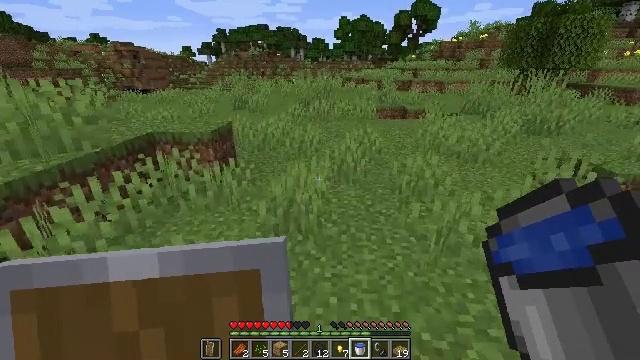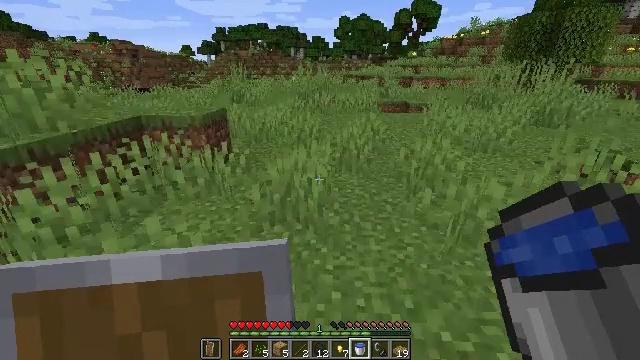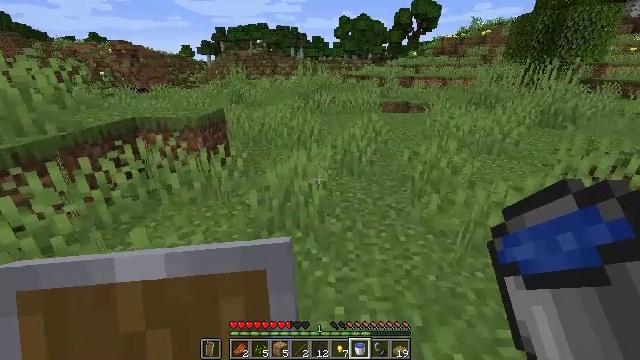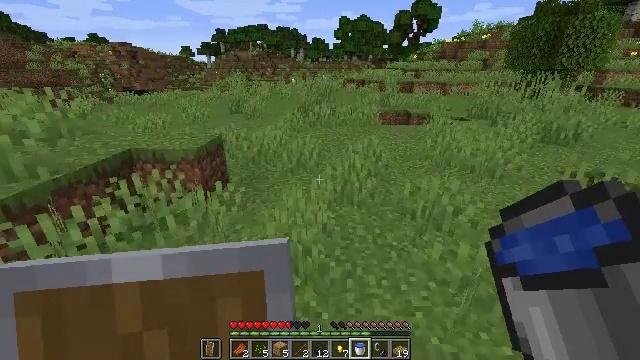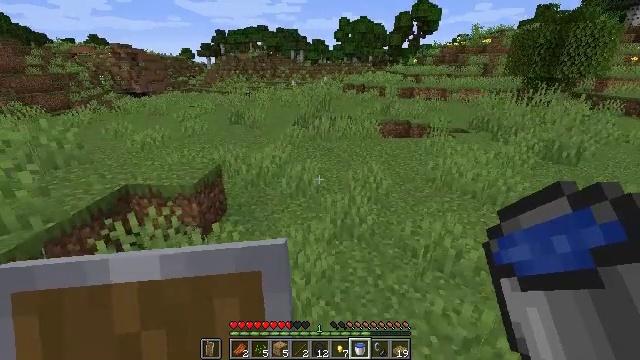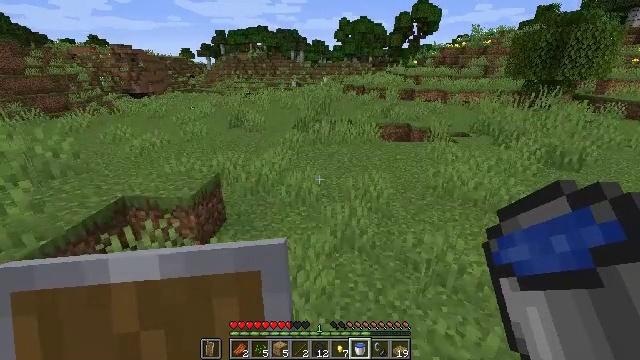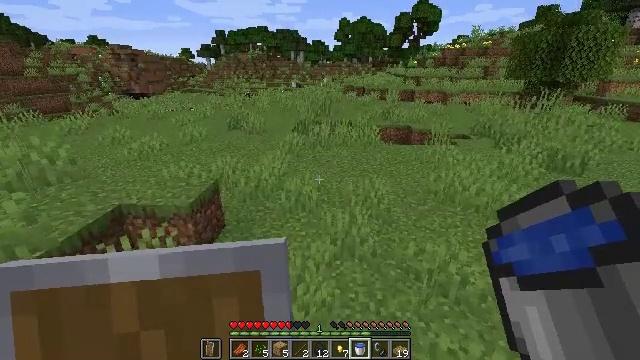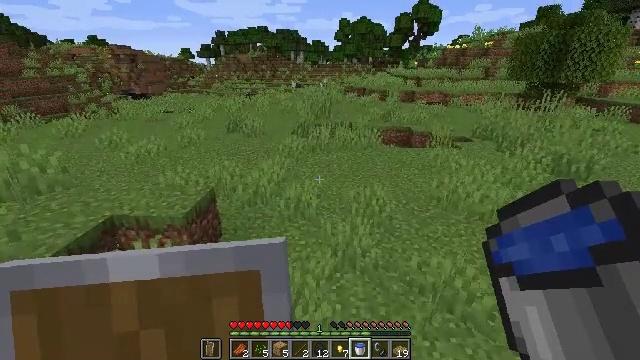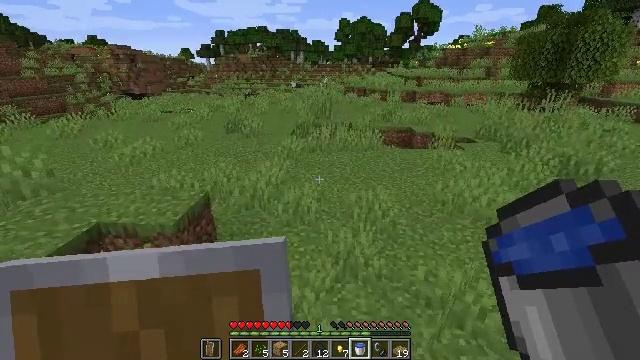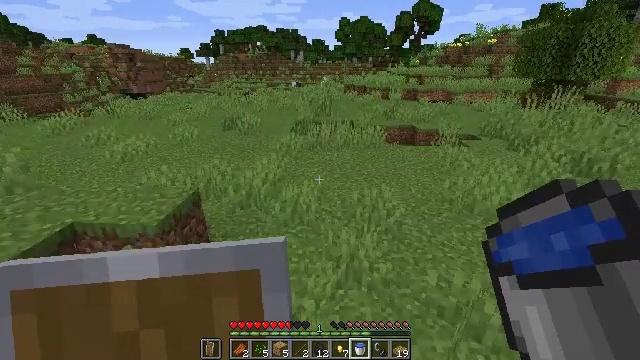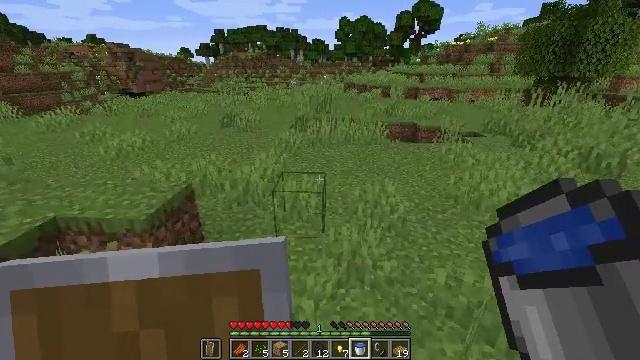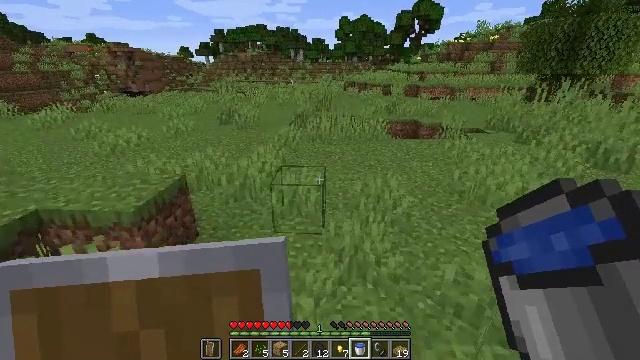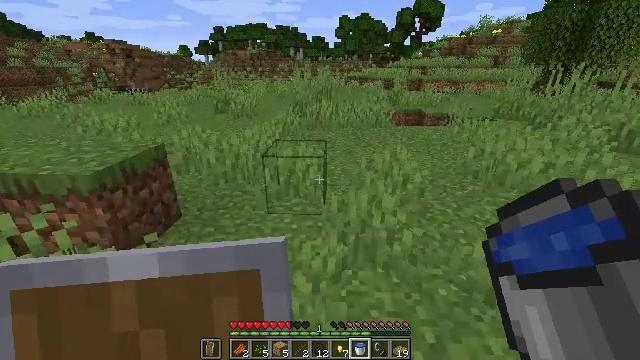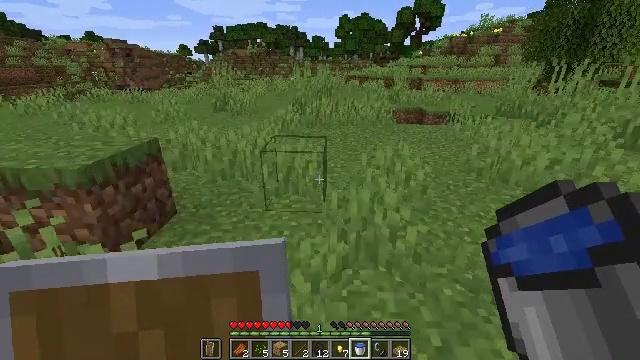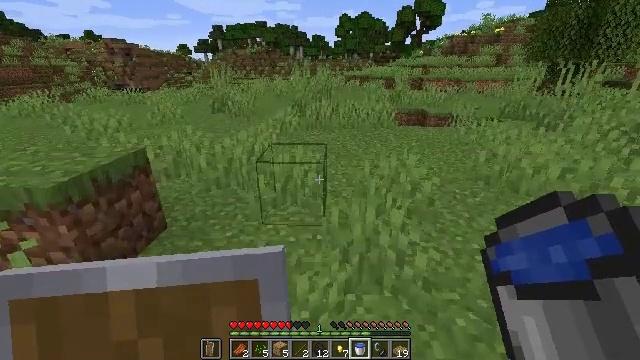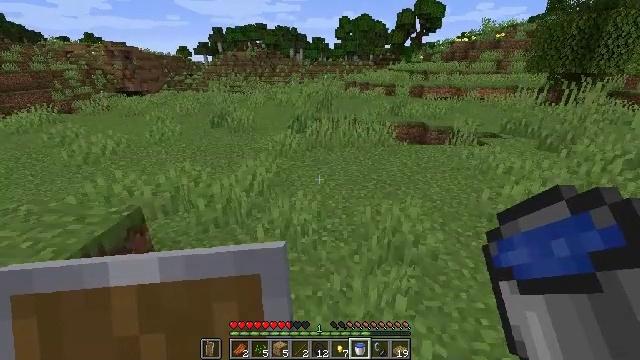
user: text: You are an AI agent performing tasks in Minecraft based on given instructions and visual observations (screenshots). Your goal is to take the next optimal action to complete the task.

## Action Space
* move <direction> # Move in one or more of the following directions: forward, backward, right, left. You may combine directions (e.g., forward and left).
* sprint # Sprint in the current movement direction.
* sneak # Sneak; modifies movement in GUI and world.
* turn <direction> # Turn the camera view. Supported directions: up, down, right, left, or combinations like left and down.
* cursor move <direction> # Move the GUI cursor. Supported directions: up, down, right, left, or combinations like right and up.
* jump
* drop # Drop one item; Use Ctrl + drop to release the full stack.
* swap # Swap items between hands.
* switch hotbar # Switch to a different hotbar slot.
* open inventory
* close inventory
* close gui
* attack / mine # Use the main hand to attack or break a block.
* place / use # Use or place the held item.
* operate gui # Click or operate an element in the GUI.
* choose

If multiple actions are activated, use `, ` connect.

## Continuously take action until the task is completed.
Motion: motion action
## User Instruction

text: Mine magma blocks for light and decoration.
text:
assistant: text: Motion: move forward, jump
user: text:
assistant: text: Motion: move forward, jump
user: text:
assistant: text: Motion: move forward, jump
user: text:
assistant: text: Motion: move forward, jump
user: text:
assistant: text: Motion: move forward, jump
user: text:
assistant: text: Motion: move forward, jump
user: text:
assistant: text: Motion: move forward, jump
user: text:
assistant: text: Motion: move forward, jump
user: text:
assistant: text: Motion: move forward, jump
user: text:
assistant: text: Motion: move forward, jump
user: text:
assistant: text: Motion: move forward, jump
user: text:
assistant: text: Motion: move forward, jump
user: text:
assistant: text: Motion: move forward, jump
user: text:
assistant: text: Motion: move forward, jump
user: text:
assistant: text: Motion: move forward, jump
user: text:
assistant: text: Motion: move forward, jump
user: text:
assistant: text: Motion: move forward, jump
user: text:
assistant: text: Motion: move forward, jump
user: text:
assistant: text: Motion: move forward, jump
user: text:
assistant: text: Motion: move forward, jump
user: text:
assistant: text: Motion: move forward, jump
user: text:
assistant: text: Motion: move forward, jump
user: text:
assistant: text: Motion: move forward, jump
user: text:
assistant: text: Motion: move forward, jump
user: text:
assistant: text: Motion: move forward, jump
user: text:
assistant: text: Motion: move forward, jump
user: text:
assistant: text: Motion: move forward, jump
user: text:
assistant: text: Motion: move forward, jump
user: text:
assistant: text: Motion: move forward, jump
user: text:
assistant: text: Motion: move forward, jump